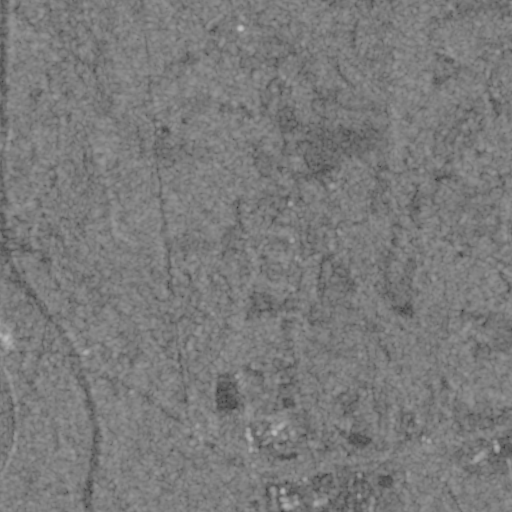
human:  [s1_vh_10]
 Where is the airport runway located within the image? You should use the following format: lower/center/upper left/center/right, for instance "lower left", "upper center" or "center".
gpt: The airport runway is located in the upper left of the image.
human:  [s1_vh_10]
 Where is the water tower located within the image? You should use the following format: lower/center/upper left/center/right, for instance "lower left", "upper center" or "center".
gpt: The water tower is located in the lower center of the image.
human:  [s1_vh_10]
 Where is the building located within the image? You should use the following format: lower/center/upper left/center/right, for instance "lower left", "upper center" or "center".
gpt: The building is located in the lower right of the image.
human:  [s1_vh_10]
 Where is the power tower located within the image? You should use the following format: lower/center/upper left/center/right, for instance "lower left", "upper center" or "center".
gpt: There is no power tower in the image.

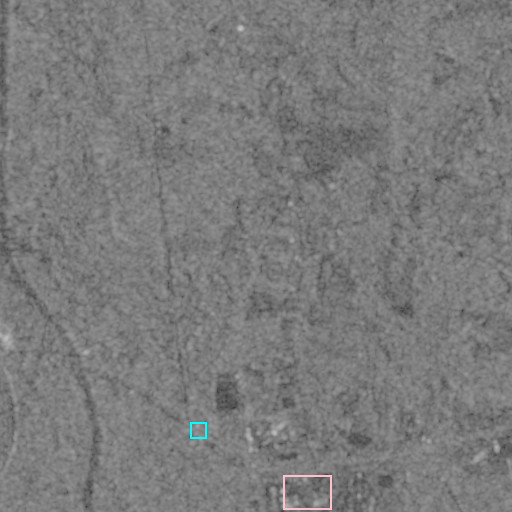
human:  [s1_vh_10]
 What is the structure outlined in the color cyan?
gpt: The structure outlined in cyan is a power substation.
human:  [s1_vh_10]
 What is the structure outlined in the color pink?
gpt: The structure outlined in pink is a building.
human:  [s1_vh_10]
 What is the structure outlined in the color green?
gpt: There is no green outline.